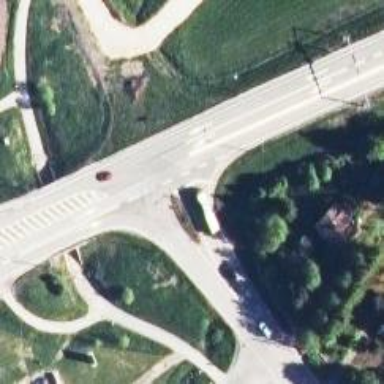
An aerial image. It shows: Asphalt road classified as trunk highway.